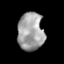
Tissue: prostate
Cell type: Endothelial cells
Senescence score: 0.6915
Nuclear area (px): 970
Mean DAPI intensity: 161.253